Here is the envelope spectrum of one vibration snapshot from a rolling-element bearing, with each characteristic fault-frequency family marked on the frequency axis. Diagnose the bearing from this image, choosing from: normal, inner_race, outer_race, ball.
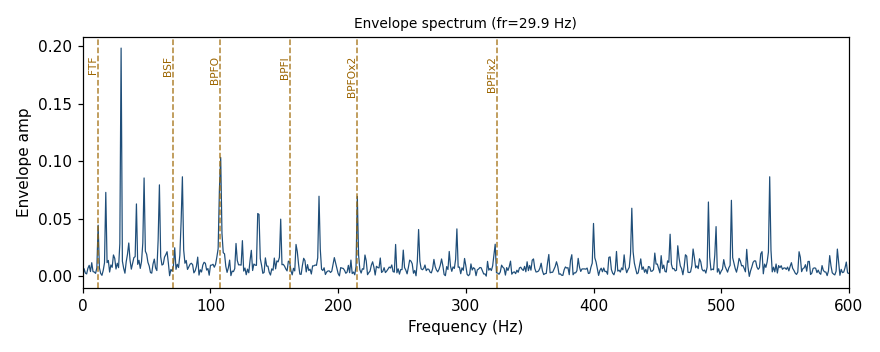
Answer: outer_race